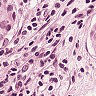
Metastatic tissue present: yes